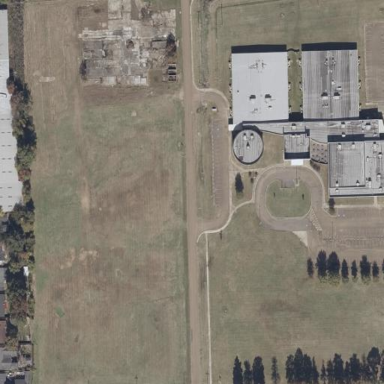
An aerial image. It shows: School building.